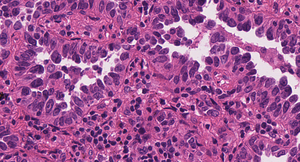
Tumor epithelial tissue: yes
Tumor-associated stroma tissue: yes
Normal tissue: no